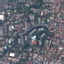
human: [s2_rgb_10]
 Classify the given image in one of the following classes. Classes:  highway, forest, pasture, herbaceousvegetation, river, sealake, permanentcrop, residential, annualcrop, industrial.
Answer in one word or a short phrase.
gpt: Residential